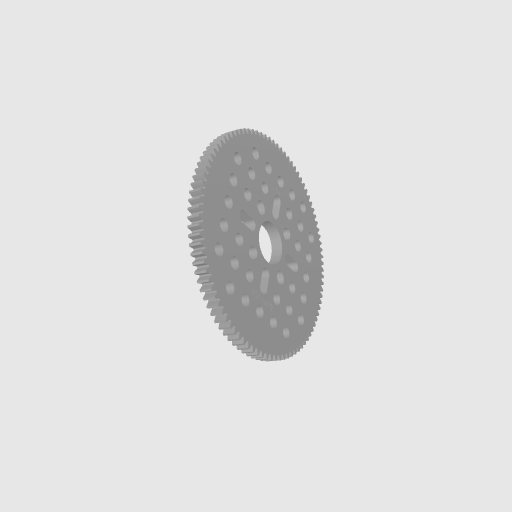
Part: HubMountAcetalGear90T